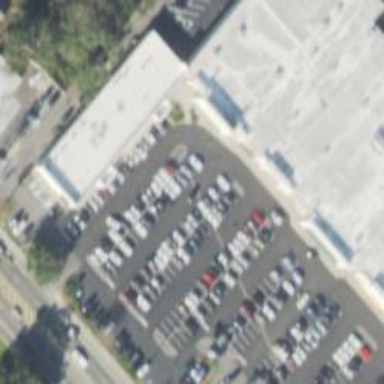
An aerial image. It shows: Parking space is available.